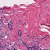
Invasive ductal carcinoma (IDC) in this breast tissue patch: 1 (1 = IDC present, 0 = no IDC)